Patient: sex F, age 38
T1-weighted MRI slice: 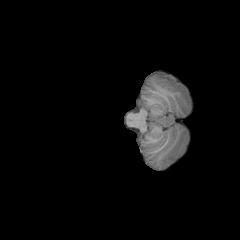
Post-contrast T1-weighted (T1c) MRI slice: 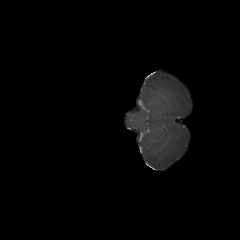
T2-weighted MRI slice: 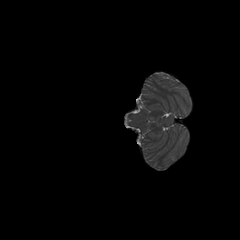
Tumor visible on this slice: no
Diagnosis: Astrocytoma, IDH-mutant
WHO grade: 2